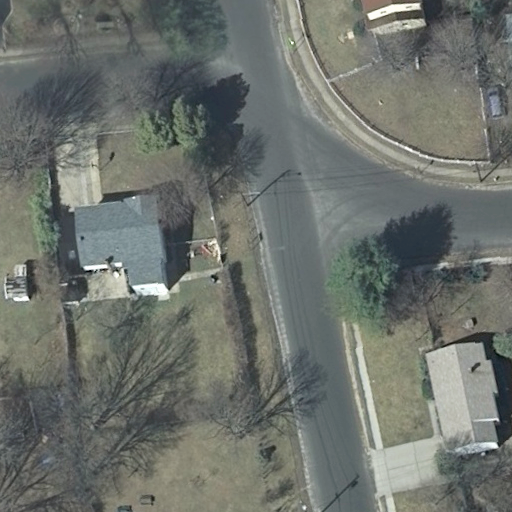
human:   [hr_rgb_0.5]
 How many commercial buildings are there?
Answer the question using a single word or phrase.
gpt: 0

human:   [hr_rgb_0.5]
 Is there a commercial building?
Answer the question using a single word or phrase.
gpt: no

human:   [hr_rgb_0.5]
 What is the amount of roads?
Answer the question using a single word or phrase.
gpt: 3

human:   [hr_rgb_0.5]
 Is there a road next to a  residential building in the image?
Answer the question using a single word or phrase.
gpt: yes

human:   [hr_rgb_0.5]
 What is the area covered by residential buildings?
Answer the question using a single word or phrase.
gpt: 675m2

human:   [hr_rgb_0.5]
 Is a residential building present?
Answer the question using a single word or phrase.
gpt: yes

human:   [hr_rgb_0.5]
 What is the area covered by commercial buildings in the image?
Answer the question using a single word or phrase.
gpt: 0m2

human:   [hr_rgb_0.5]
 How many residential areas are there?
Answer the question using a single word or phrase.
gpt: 1

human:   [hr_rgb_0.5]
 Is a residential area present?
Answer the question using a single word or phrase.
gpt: yes

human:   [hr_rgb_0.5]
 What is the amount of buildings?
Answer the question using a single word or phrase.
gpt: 3

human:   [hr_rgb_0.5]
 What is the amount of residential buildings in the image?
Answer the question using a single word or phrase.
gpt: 3

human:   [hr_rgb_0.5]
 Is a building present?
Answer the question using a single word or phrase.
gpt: yes

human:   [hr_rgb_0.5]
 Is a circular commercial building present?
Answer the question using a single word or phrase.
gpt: no

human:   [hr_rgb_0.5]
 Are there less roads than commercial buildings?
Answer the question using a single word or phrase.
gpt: no

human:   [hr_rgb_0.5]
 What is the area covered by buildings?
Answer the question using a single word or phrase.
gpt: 675m2

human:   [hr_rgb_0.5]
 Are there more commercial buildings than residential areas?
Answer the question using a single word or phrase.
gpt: no

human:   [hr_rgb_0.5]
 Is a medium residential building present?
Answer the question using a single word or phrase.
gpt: yes

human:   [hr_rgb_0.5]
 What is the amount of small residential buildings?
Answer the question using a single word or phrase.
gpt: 0

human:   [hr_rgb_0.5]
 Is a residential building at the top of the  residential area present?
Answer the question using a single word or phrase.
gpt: yes

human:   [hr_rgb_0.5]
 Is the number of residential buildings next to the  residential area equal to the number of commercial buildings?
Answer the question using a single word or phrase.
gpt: no

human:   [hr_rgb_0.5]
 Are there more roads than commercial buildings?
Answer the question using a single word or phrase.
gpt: yes

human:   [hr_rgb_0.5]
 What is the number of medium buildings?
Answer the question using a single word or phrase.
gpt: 3

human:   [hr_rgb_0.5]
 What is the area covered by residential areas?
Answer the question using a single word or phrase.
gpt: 10611m2

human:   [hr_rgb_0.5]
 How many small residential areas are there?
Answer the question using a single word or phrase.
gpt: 0

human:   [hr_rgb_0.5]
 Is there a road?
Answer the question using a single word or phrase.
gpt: yes

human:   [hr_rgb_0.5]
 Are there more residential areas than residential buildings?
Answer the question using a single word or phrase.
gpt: no

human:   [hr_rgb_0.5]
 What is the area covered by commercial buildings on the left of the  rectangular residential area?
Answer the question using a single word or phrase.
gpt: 0m2

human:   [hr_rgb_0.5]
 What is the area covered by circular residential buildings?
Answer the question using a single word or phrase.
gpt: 0m2

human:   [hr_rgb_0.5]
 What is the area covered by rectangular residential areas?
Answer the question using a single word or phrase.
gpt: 10611m2

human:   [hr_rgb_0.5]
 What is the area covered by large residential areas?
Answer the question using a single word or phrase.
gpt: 10611m2

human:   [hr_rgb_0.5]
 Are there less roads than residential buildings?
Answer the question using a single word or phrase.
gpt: no

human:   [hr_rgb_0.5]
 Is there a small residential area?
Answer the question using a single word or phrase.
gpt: no

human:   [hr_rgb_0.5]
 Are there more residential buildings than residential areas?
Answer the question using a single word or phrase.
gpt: yes

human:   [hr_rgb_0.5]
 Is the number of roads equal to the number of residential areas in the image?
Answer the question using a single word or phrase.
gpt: no

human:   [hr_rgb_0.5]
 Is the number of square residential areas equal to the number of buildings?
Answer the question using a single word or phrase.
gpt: no

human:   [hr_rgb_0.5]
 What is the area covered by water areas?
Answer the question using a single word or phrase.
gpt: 0m2

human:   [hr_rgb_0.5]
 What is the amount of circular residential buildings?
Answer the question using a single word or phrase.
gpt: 0

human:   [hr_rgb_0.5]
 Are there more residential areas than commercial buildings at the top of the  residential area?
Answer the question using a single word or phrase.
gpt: yes

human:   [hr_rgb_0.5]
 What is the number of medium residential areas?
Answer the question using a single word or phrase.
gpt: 0

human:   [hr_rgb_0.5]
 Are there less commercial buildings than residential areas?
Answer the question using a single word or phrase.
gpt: yes

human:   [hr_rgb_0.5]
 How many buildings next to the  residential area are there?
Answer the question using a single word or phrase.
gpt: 3

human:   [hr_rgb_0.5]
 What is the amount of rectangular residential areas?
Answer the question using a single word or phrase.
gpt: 1

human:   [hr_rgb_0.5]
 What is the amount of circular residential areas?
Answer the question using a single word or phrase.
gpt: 0

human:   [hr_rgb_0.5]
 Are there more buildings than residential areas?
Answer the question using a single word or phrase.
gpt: yes

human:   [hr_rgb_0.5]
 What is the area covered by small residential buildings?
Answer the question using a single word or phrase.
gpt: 0m2

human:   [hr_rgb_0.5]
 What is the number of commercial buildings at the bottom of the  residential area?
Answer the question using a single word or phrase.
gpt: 0

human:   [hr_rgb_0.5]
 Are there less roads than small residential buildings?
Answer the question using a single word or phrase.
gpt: no

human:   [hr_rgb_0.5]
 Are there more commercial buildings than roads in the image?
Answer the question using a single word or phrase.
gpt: no

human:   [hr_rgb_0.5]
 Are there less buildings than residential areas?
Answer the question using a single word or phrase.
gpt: no

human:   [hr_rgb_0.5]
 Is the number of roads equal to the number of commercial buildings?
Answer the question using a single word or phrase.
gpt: no

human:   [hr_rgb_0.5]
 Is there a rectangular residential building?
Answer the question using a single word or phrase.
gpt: no

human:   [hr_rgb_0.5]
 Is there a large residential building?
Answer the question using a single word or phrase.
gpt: no

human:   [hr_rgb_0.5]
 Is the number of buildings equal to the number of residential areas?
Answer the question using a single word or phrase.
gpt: no

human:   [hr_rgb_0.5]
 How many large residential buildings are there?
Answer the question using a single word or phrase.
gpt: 0

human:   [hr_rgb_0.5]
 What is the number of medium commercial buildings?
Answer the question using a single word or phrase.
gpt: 0

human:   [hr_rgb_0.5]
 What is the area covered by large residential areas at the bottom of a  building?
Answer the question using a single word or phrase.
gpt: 10611m2

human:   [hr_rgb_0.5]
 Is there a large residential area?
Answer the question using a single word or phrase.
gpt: yes

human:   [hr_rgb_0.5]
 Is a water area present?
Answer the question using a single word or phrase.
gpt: no

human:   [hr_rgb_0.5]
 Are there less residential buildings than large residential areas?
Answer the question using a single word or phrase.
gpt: no

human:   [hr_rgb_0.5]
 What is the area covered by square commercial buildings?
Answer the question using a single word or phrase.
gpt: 0m2

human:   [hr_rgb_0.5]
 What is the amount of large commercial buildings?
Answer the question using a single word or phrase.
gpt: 0

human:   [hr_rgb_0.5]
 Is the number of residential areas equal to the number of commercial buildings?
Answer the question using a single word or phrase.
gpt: no

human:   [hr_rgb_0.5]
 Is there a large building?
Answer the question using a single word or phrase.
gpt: no

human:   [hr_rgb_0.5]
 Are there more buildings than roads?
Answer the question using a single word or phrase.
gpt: no